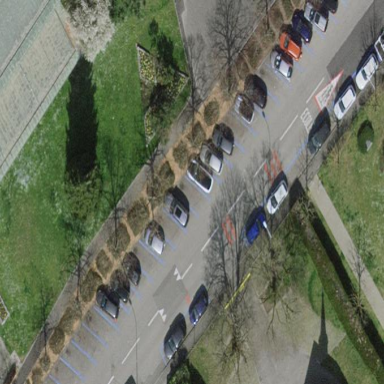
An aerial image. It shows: Parking area with surface.